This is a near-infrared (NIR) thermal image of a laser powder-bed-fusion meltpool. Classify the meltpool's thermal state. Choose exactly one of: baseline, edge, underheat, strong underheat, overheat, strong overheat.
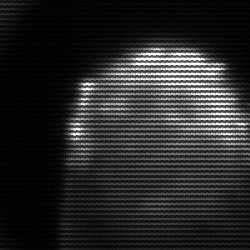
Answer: edge